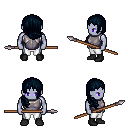
a pixel art fantasy rpg character, male body template, dark elf, purple skin, steel chest armor, white pants, raven right-swept hairstyle, black shoes, spear, four views (front, back, left, right), 2x2 character sprite sheet, small pixel art, hard edges, no anti-aliasing